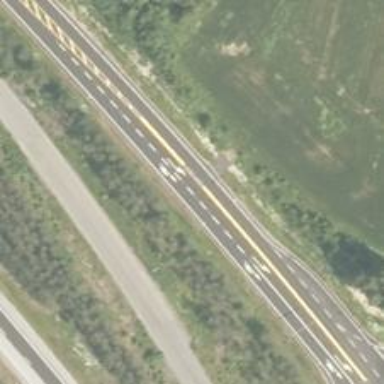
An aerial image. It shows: Secondary road with asphalt surface.